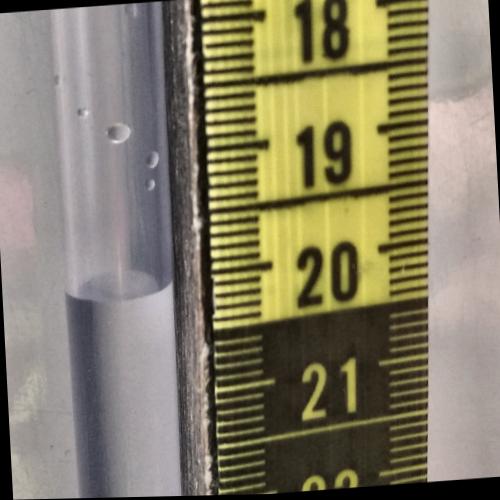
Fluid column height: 20.0 cm